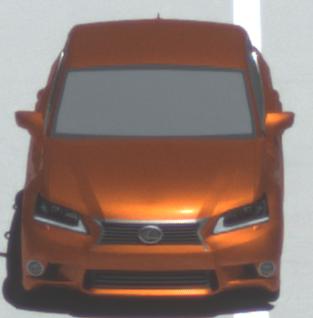
Make: Lexus
Model: GS 250
Detailed model: GS (L10)
Model produced from: 2012/06
Model produced until: 2013/12
Doors: 4
Color: orange
Road condition: dry road
Daytime: midday
Contrast: high contrast